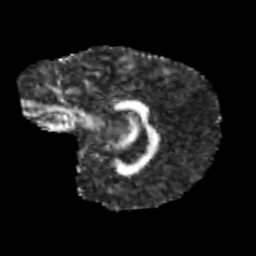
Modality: FA
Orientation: sagittal
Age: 11
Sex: male
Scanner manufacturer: siemens
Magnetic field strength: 3 T
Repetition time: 3.8 s
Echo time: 0.07 s